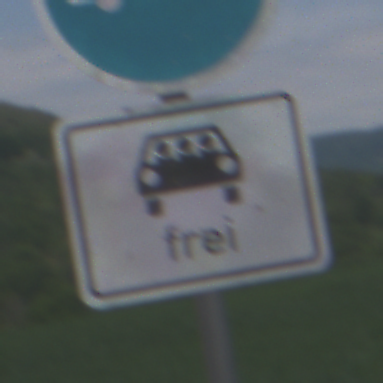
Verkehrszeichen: MehrfachbesetzePersonenkraftwagenFrei
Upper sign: Busssonderstreifen
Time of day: Midday
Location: Outdoor (RoadRail)
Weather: PartlyCloudy
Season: NotSpecified
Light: Natural